Question: '''
#include <stdio.h>
#include <cstdlib>
#include <iostream>
#include <unistd.h>
int main(){
while(1){
int temp = rand();
int mod = temp % 7;
for(int i=0; i<mod; i++){
std::cout<<temp<<" ";
}
std::cout<<"
";
//usleep(90000);
sleep(1);
}
return 0;
}
'''
I am curious why if you uncomment usleep(9000) there are extra newlines being printed vs sleep(1).

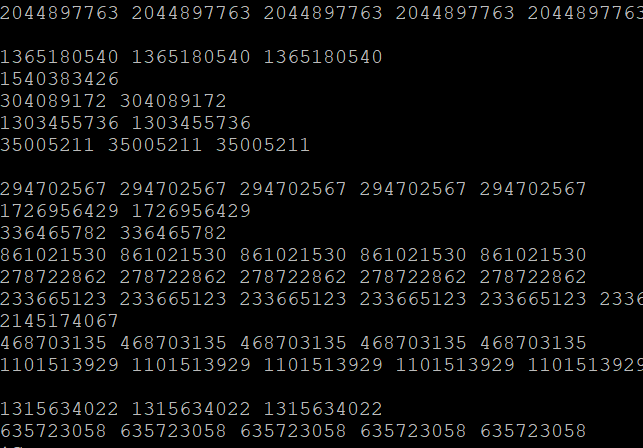
Answer: It has nothing to do with sleeping.
When 'rand()' returns a value dividable by 7, the value of 'mod' is 0.
The 'for' loop is not executed, but a new line break is still being output after the loop.
'''
std::cout<<"
";
'''
You can debug the result by using this code:
'''
#include <stdio.h>
#include <cstdlib>
#include <iostream>
#include <unistd.h>
int main(){
while(1){
int temp = rand();
int mod = temp % 7;
std::cout<<"["<<mod<<"]";
for(int i=0; i<mod; i++){
std::cout<<temp<<" ";
}
std::cout<<"
";
sleep(1);
}
return 0;
}
'''